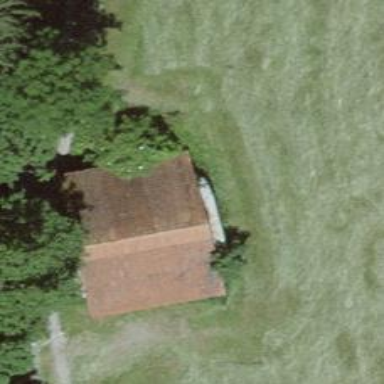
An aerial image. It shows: Rural barn.